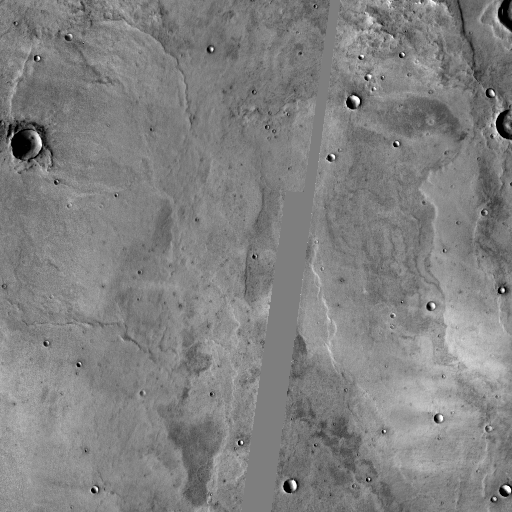
Crater classes present: Background, Other, Buried